Field crop: tomato
Growth stage: 2
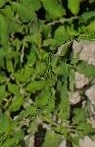
Species: tomato